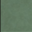
Piece: xx